Question: I read csv file with panda. On source file i have column with date and time and some outher columns ( financial OHLC ). When i was reading csv file i was using some parse option ( combine columns on parse like this <URL>.
On the end i try plot simple graphics from new combined datetime column and some other date. All works, but ploting function creates line only from time date on datetime column. Why ploting function don't understand date component on my datetime column? How can i create graphics from all datetime points?
'''
import pandas as pd
import matplotlib.pyplot as plot
sample_date = pd.read_csv('sample-2dayslineEURUSDM1.csv',parse_dates=[[1, 2]],keep_date_col=True)
date_time=sample_date.icol(0)
date_close=sample_date.icol(6)
plot.plot_date(x=date_time,y=date_close,fmt="r-")
plot.xlabel("Close")
plot.ylabel("Date")
plot.show()
'''
Sample from my csv file:
'''
Time_Open Data Time Open Hight Low Close
0 2015-06-01 01:35:00 2005.02.15 01:35 1.29710 1.2972 1.2969 1.2969
1 2015-06-01 01:36:00 2005.02.15 01:36 1.29700 1.2971 1.2969 1.2970
2 2015-06-01 01:37:00 2005.02.15 01:37 1.29700 1.2972 1.2969 1.2970
'''
My plot with error

I think with my data was all right. I can operate with them and python understand data type. I can do like this:
'''
date_time[0]<date_time[1]
Out[11]: True
date_time[0]-date_time[1]
Out[13]: Timedelta('-1 days +23:59:00')
'''
But matplotlib don't understand my data. I want get graphics that on y axis i see datetime (like this 2015-06-01 23:59:00) and not only time (23:59:00). Now matplotlib plot graphs in 24 hours and don't understand that my data have different days. I get one line in one day, but not 1 line for all my data.
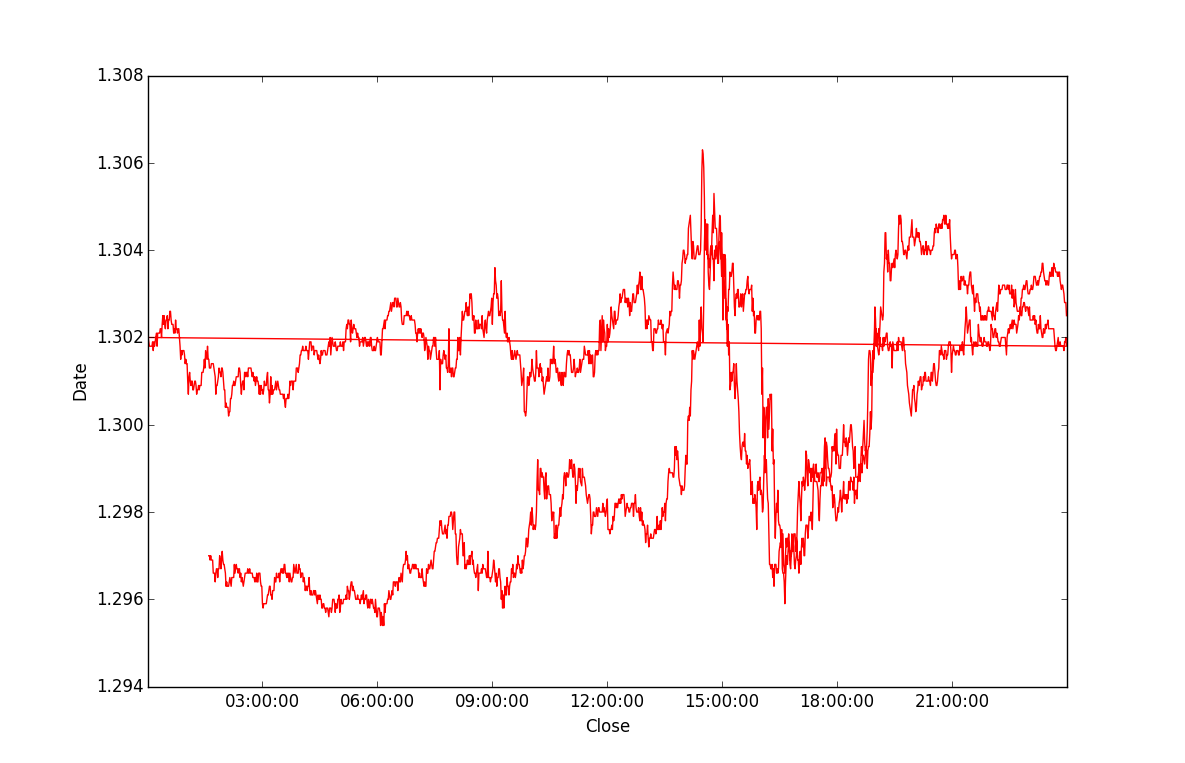
Answer: I can't resolved problem with datetime64, but i find other way.
You should watch Chang She's lection <URL> . This lection for python 2.x, but in this case it' not matter.
Some working code from this lections for python 3.
'''
from datetime import datetime, date, time
import numpy as np
import pandas as pd
import matplotlib.pyplot as plt
with open('sample-2dayslineEURUSDM1.csv', 'r') as fh:
print(fh.readline())
print(fh.readline())
data = pd.read_csv('sample-2dayslineEURUSDM1.csv',
parse_dates={'Timestamp':['Date','Time']},
index_col='Timestamp')
data.index
ticks = data.ix[:,['Close']]
ticks.head()
ticks.ix['2005-02-15 01:35:00':'2005-02-16 23:59:00'].plot()
'''